Question: There are and classes to align block elements. I'm wondering if there is corresponding and workable for navbar?
'''
<header id="navbar" role="banner" class="navbar navbar-fixed-top">
<div class="navbar-inner">
<div class="container">
<!-- .btn-navbar is used as the toggle for collapsed navbar content -->
<a class="btn btn-navbar" data-toggle="collapse" data-target=".nav-collapse">
<span class="icon-bar"></span>
<span class="icon-bar"></span>
<span class="icon-bar"></span>
</a>
<a class="logo pull-left" href="/" title="Home">
<img src="logo.png" alt="Home">
</a>
<div class="nav-collapse collapse">
<nav role="navigation">
<ul class="menu nav">
<li>...</li>
</ul>
</nav>
</div>
</div>
</div>
</header>
'''
To goal is to align the menu ('ul.nav') to the bottom of navbar.

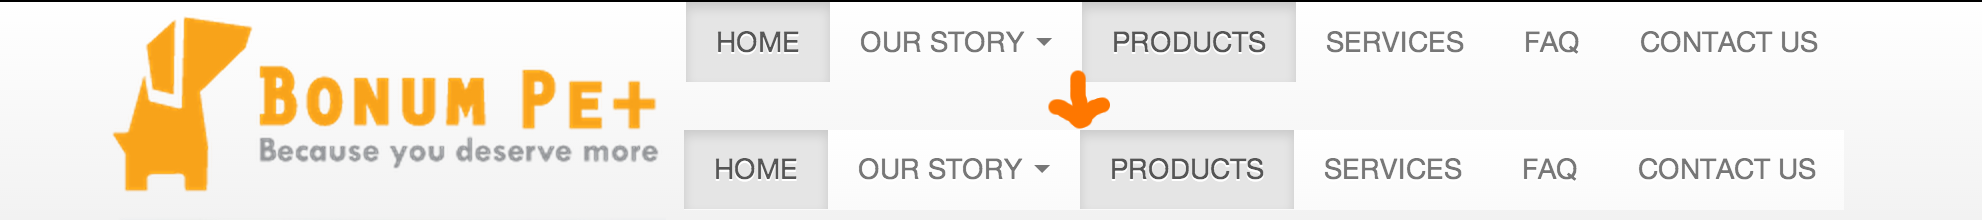
Answer: The answer to this really lies in the capabilities of CSS. '.pull-right' and '.pull-left' both apply a micro-clearfix and then float the element left or right in Twitter Bootstrap.
Creating '.pull-top' and '.pull-bottom' class' would not be feasible as the parent elements would need to have a 'position:relative' applied, the element would then need man-handled around with 'top' and 'bottom' properties to have it placed properly. The alternatives would require the element to have a fixed height with negative margin applied to the top, of half the height and 'top:50%' applied. Again this would need the parent to be 'position:relative'.
As with any CSS framework, there are just some things you will have to do yourself :-(.